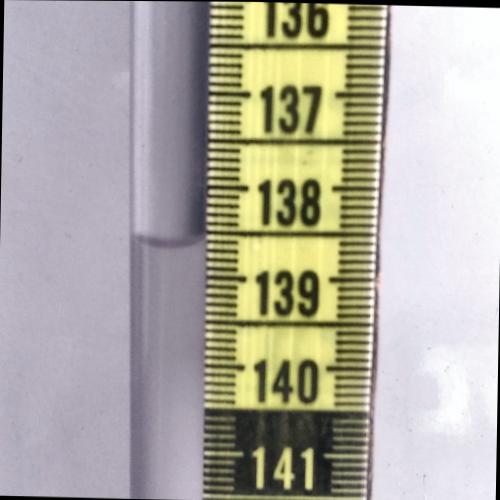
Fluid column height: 138.6 cm